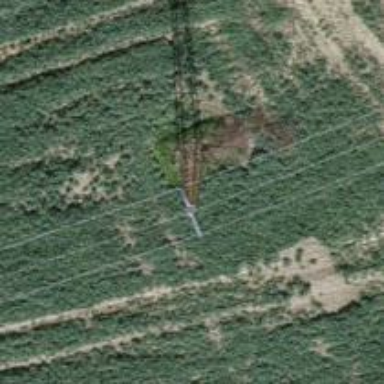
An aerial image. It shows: Straight power pole with straight line management system.